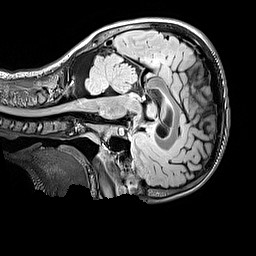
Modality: FLAIR
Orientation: sagittal
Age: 11
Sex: male
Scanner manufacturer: siemens
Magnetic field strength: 3 T
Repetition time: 5 s
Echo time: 0.388 s